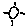
Label: sun